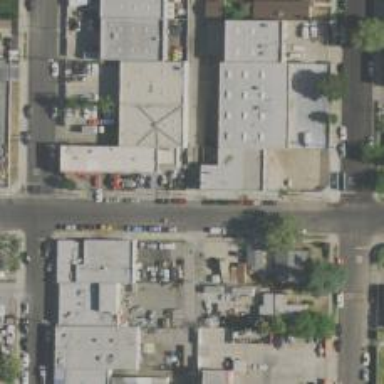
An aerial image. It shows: Alleyway designated as service road.